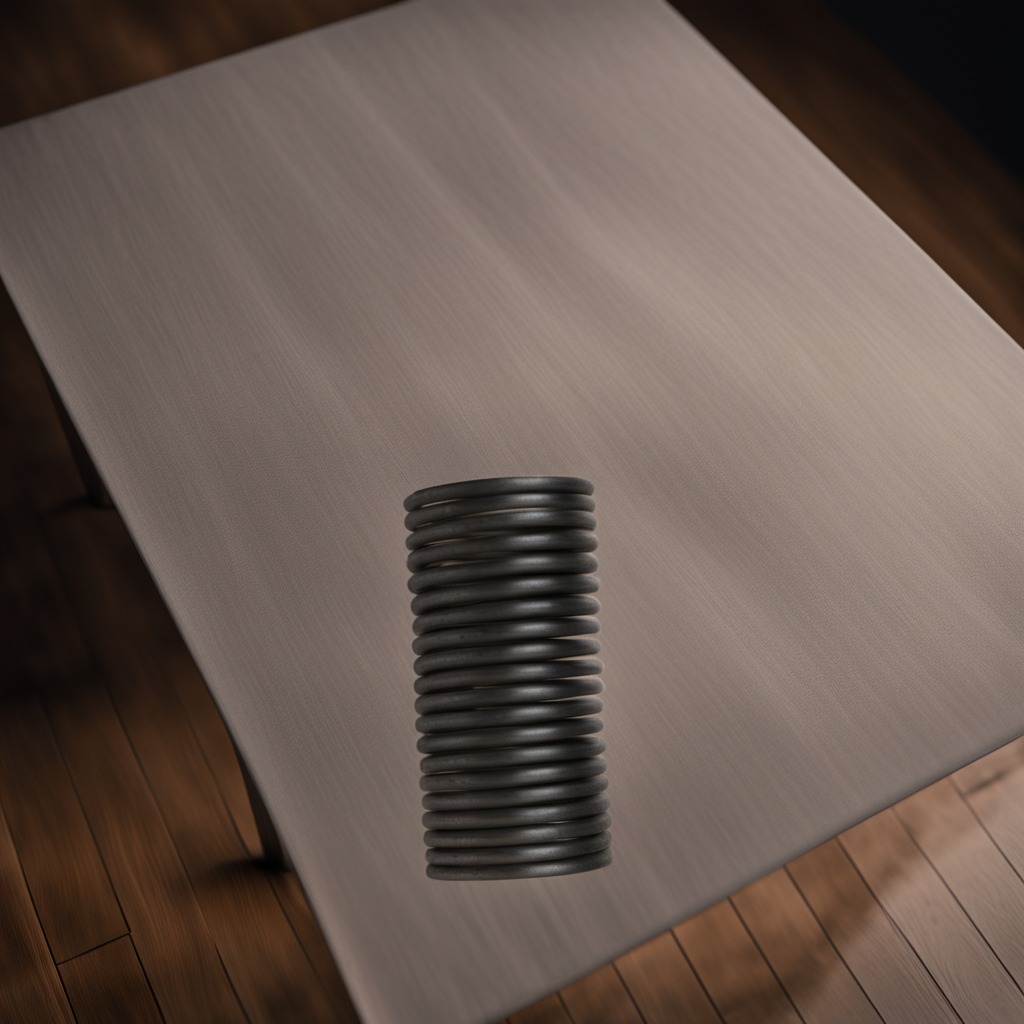
A coiled metal spring lies on a wooden table.